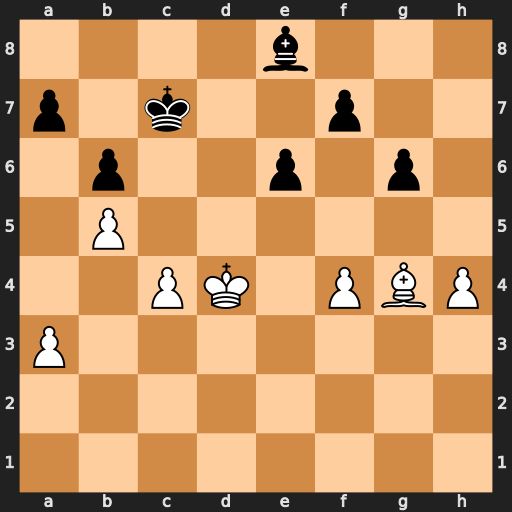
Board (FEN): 4b3/p1k2p2/1p2p1p1/1P6/2PK1PBP/P7/8/8
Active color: w
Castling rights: -
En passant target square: -
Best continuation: Ke5 Kd7 Kf6